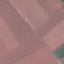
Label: AnnualCrop